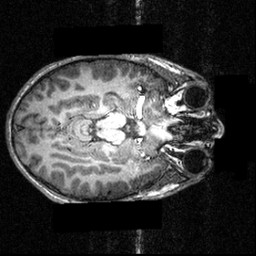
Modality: T1w
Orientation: axial
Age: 12
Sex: male
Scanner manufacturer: siemens
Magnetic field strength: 3.951 T
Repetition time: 1.5 s
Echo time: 0.00335 s